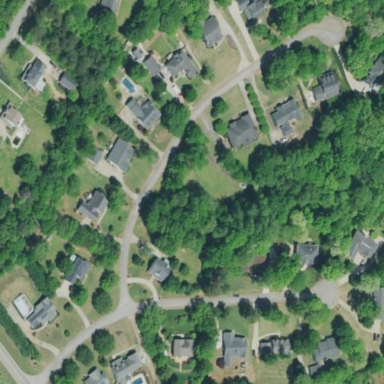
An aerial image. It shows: Residential area within neighborhood.